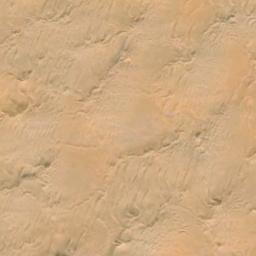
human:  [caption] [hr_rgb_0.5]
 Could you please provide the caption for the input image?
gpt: Nothing else can be seen in this desert .

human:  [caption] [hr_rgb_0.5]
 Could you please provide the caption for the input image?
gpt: This is a yellow desert with wavy stripes .

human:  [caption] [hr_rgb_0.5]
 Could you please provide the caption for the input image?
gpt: The desert is full of yellow sand .

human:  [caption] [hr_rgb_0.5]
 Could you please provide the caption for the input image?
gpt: The desert has deep yellow sand and flat terrain and some shallow ditches are also in the desert .

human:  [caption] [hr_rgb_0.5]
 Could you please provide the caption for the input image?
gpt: A yellow desert with some dunes .